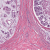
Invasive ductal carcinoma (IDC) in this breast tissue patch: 1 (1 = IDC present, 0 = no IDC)